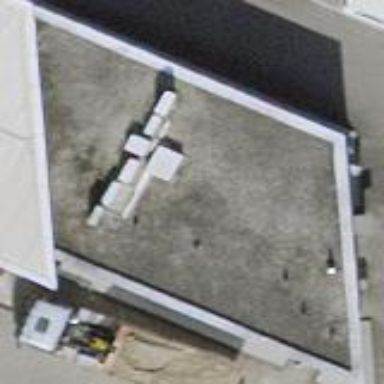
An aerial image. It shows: Building housing fuel station.